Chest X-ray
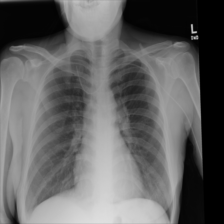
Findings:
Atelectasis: negative
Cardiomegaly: negative
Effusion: negative
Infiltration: negative
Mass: negative
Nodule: negative
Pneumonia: negative
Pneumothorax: negative
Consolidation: negative
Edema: negative
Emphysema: negative
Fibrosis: negative
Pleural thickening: negative
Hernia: negative